Question: I use Sphinx to make a website that contains code samples.
I'm successful using the '.. code-block' directive to get syntax highlighting.
But I can't get inline syntax highlighting using this code:
'''
.. role:: bash(code)
:language: bash
Test inline: :bash:'export FOO="bar"'.
.. code-block:: bash
export FOO="bar"
'''
which produces this output i.e. inline code not highlighted while block code is:

Problem to me is that the generated HTML for inline code contains long class names while it does not for code blocks.
Here is the output HTML (indented for readability):
'''
<p>Test inline:
<tt class="code bash docutils literal">
<span class="name builtin">
<span class="pre">export</span>
</span>
<span class="name variable">
<span class="pre">FOO</span>
</span>
<span class="operator">
<span class="pre">=</span>
</span>
<span class="literal string double">
<span class="pre">&quot;bar&quot;</span>
</span>
</tt>.
</p>
<p>Test code-block:</p>
<div class="highlight-bash">
<div class="highlight">
<pre>
<span class="nb">export </span>
<span class="nv">FOO</span>
<span class="o">=</span>
<span class="s2">&quot;bar&quot;</span>
</pre>
</div>
</div>
'''
Any help would be very much appreciated.
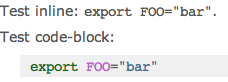
Answer: OK I used this workaround: I generate a css file that contains both short and long names.
I'm still interested in the "good" answer.
'''
#!/usr/bin/env python
"""Generate a css file thanks to pygments that will contain both short
and long class names."""
import subprocess
import sys
PYGMENTIZE = 'pygmentize'
def parse_command_line():
import argparse
parser = argparse.ArgumentParser(description=__doc__)
parser.add_argument('-s', '--style', default='colorful')
parser.add_argument('-p', '--prefix', default='.highlight')
return parser.parse_args()
def pygmentize(style, prefix='.highlight'):
cmd = '{0} -f html -S {1} -a {2}'.format(PYGMENTIZE, style, prefix)
# This will fail if pygmentize does not exist.
try:
p = subprocess.Popen(cmd.split(), stdout=subprocess.PIPE)
except OSError:
print >> sys.stderr, '{0}: command not found'.format(PYGMENTIZE)
exit(1)
out, err = p.communicate()
if p.returncode != 0:
exit(p.returncode)
return out
def main():
args = parse_command_line()
style = args.style
prefix = args.prefix
# Print new css header.
header = """/*
* This is pygment css style {0} generated with
* {1}
*/""".format(style, ' '.join(sys.argv))
print header
# Parse pygmentize output.
# Find long names based on comments.
content = pygmentize(style, prefix)
s = content.splitlines()
out = ''
for line in s:
start = line.find("/* ") + 3
end = line.find(" */")
# if line has a comment
if start != 2:
comment = line[start:end]
name = '.' + comment.lower()
arg = line[line.find('{ '): start - 4]
out += '%(prefix)s %(name)s %(arg)s
' % vars()
print content
print out
if __name__ == '__main__':
main()
'''